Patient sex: M
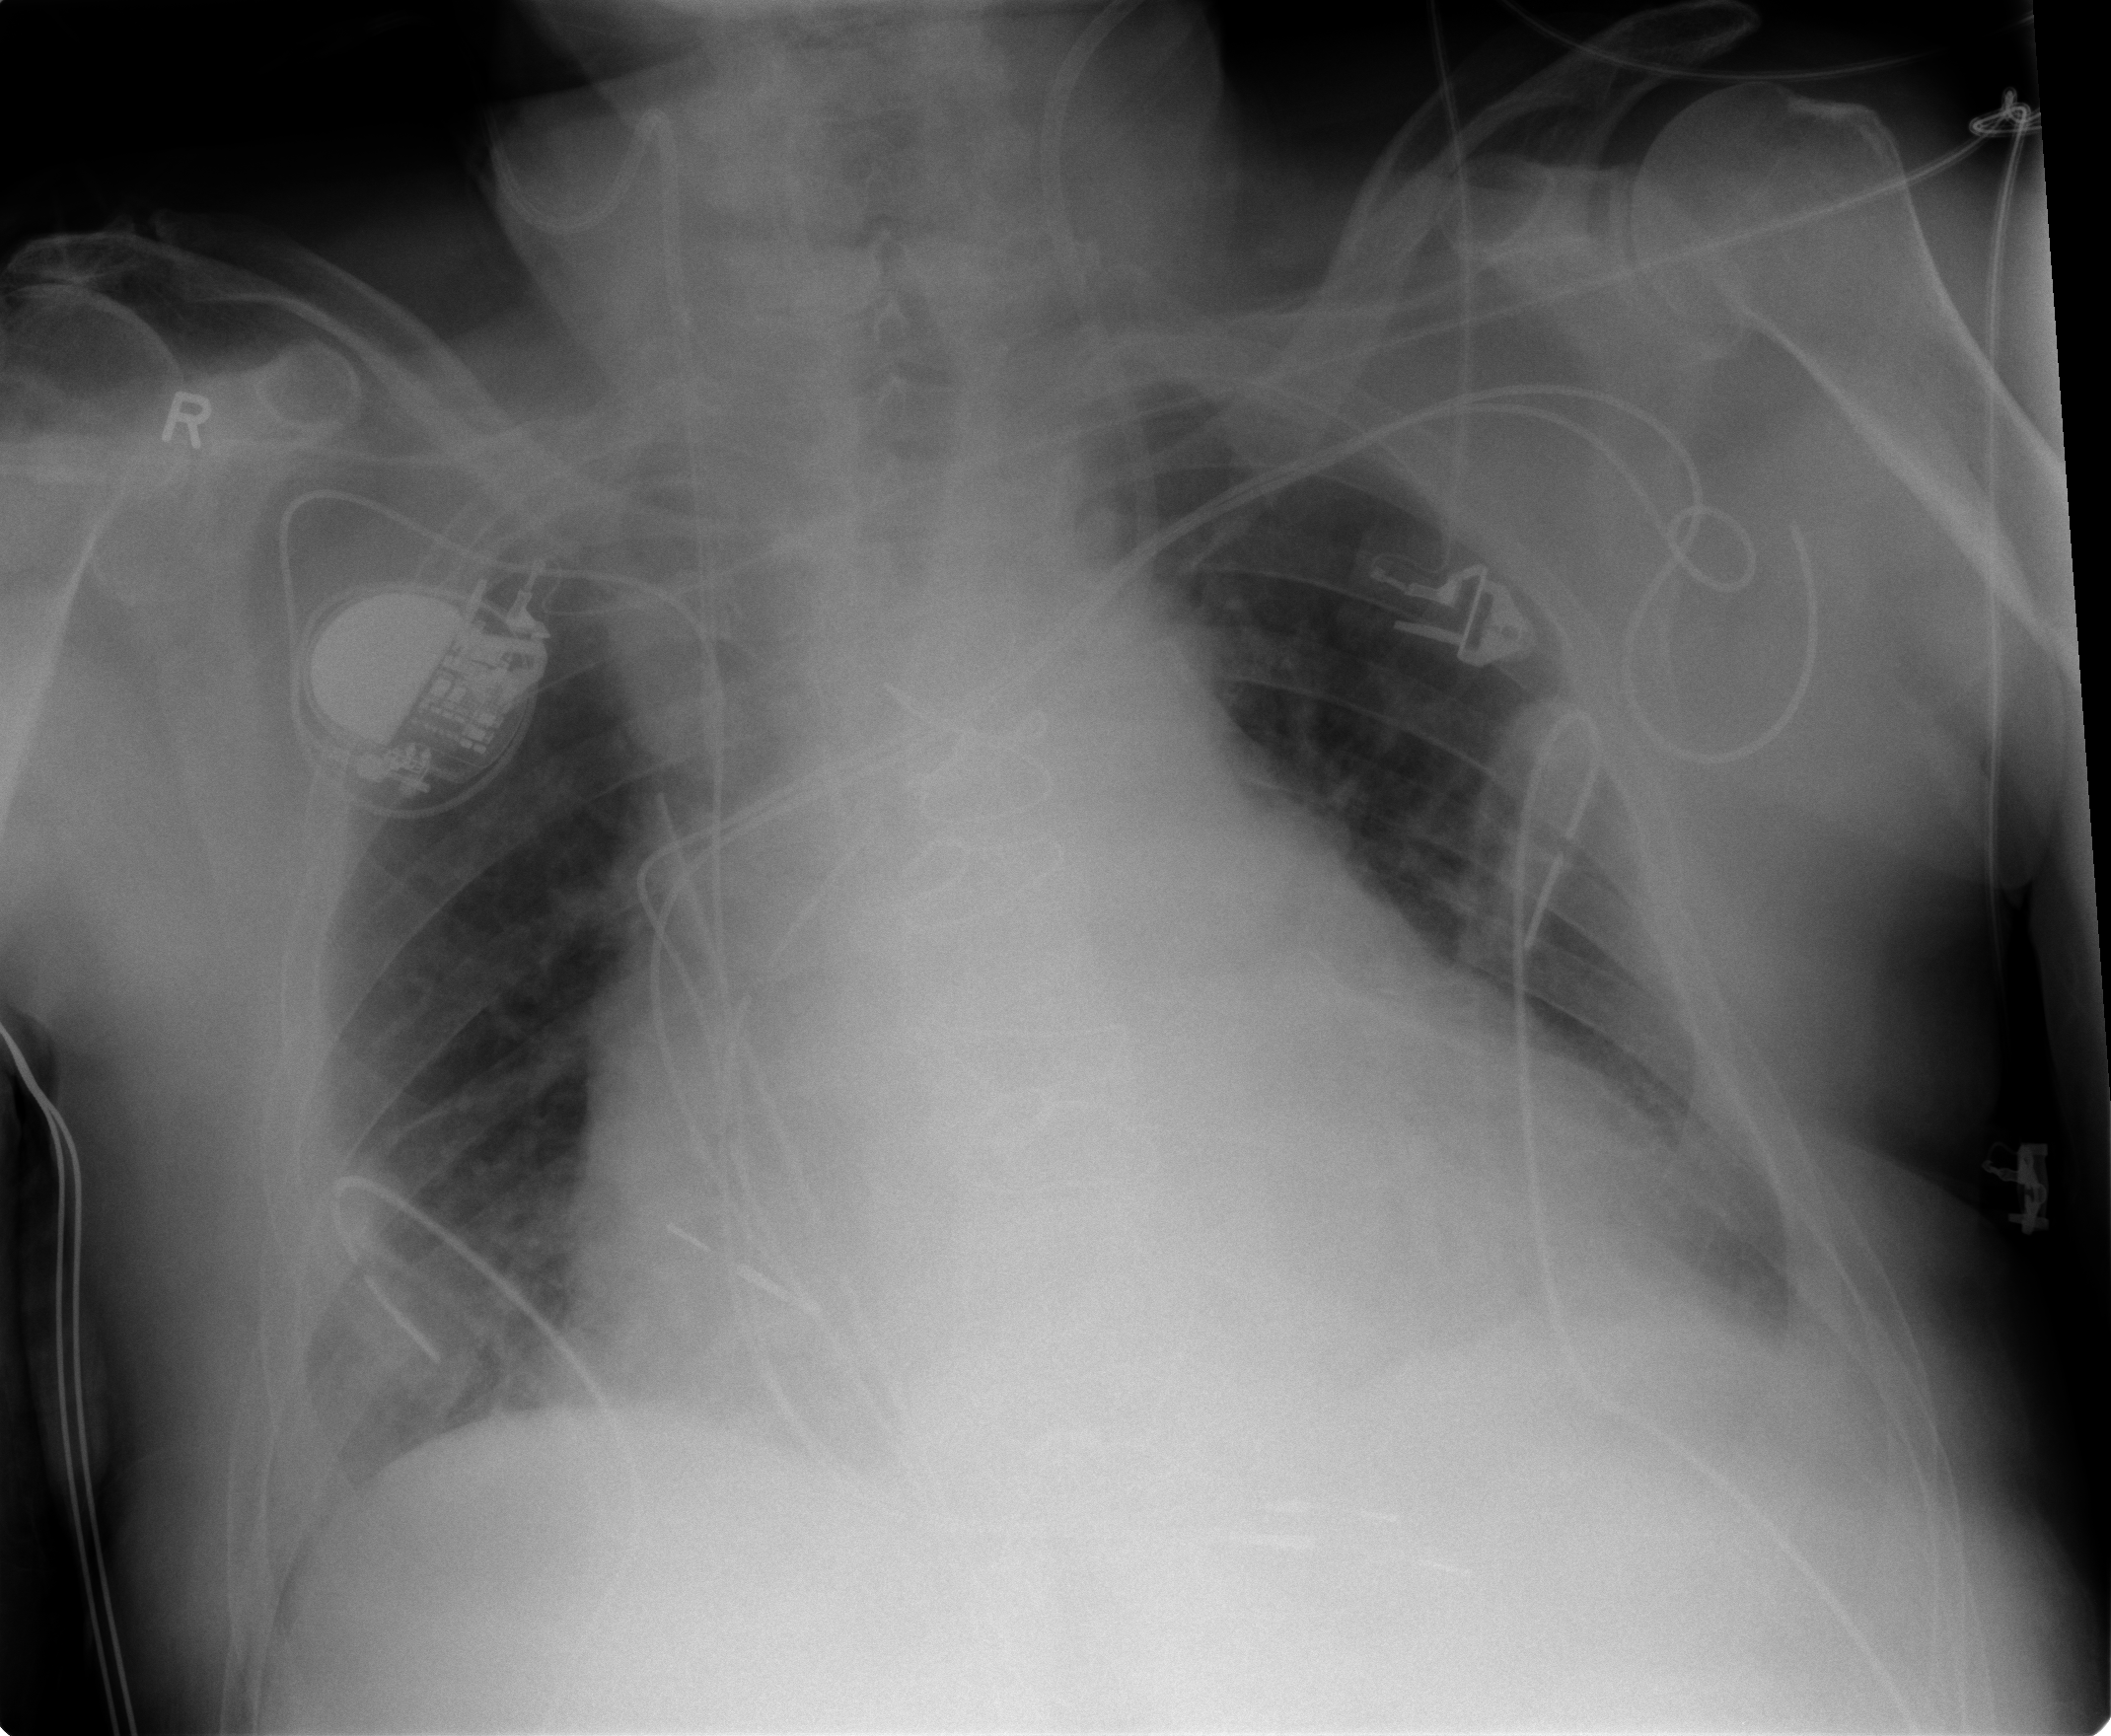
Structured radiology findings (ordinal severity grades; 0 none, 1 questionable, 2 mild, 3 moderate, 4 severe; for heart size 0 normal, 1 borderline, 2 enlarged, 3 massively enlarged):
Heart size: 3
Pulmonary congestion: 1
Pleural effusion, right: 0
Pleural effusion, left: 1
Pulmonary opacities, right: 0
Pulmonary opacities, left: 0
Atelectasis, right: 2
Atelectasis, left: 1